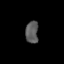
Tissue: lung
Cell type: Endothelial cells
Senescence score: 0.572
Nuclear area (px): 279
Mean DAPI intensity: 90.513